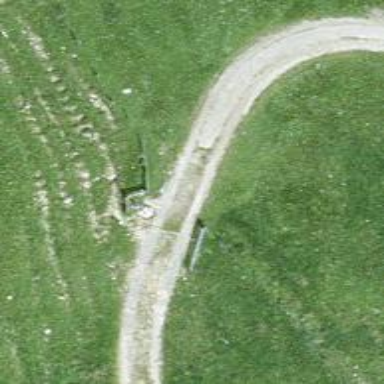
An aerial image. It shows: Gate.